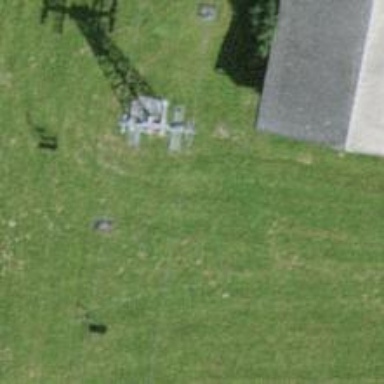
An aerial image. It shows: Pylon for aerialway.